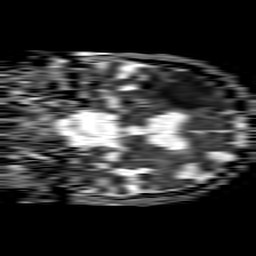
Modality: ADC
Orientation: coronal
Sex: female
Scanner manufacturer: philips
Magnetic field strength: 1.5 T
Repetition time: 4.6 s
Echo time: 0.08517 s